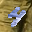
Label: 4